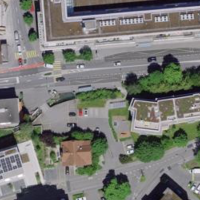
EUNIS habitat code: 54
Species observed at this site:
Prunus padus